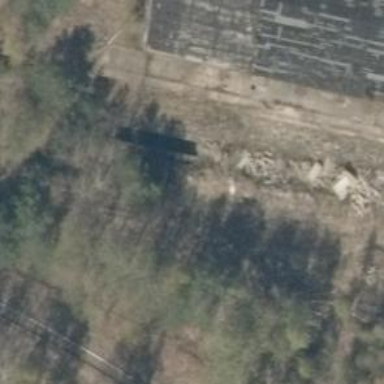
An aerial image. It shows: Abandoned railway yard.